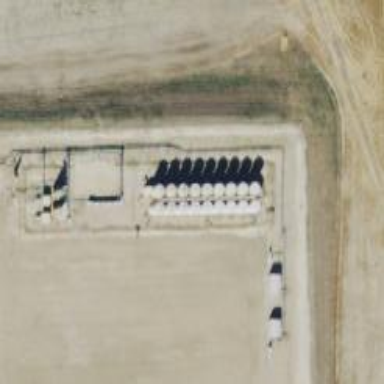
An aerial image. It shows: Storage tank with man-made structure.